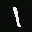
Label: 1